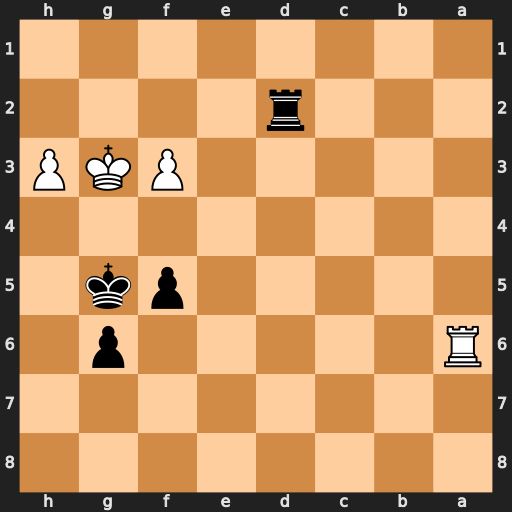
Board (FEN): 8/8/R5p1/5pk1/8/5PKP/3r4/8
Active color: b
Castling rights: -
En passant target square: -
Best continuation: f4#